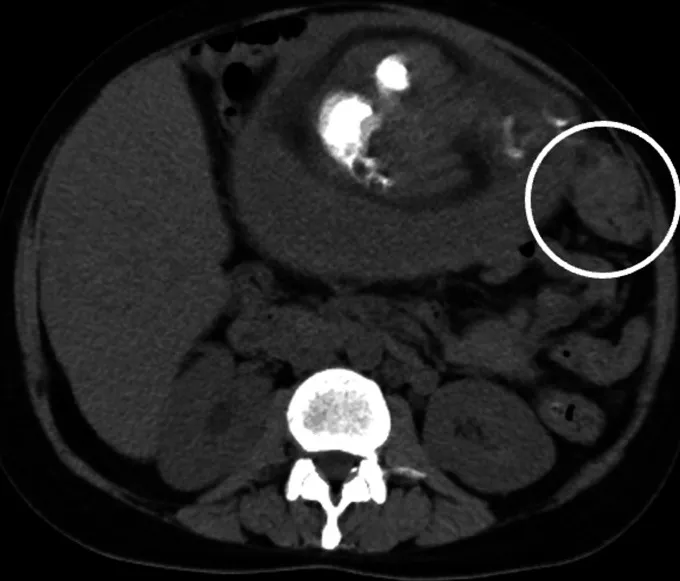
Non-contrast computed tomography (CT) revealed a suspected lesion in the transverse colon ( ).
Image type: radiology (ct)